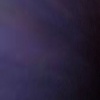
Label: space